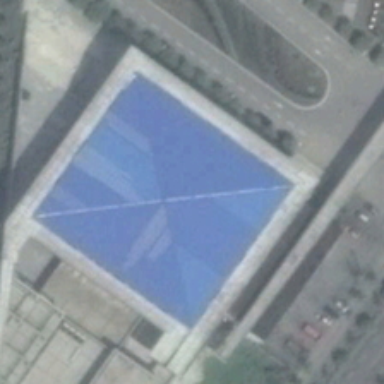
Several rows of green trees are near a square center .